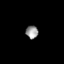
Tissue: skin
Cell type: Fibroblasts
Senescence score: 0.7328
Nuclear area (px): 156
Mean DAPI intensity: 150.667